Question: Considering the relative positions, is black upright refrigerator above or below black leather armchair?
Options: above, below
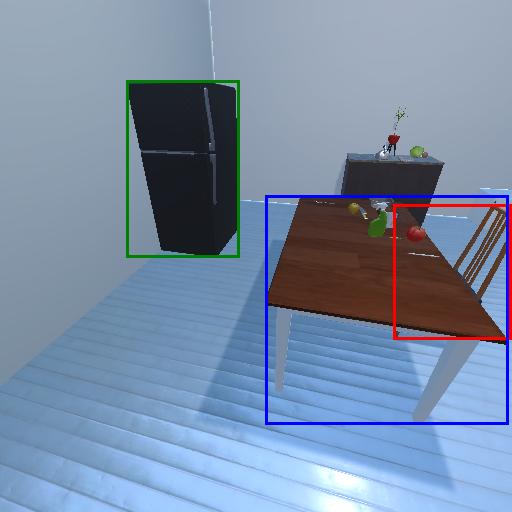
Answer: above